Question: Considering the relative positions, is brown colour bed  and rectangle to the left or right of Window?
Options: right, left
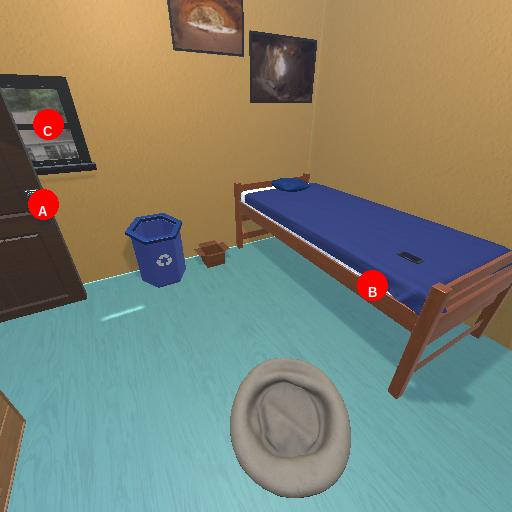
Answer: right